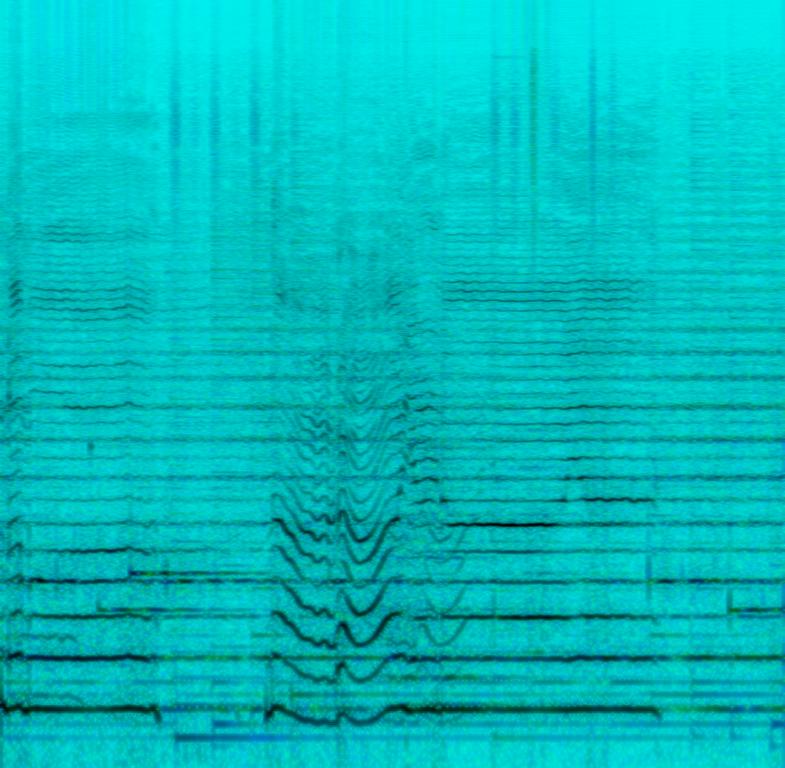
A male vocalist sings this devotional song. The tempo is medium with acoustic guitar rhythm, steady keyboard harmony, synthesised violin harmony and xylophone like sound and soft tambourine beats. The song is a soothing, calm, peaceful, meditative, Indian classical devotional chant.